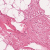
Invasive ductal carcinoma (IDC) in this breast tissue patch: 0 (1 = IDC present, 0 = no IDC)